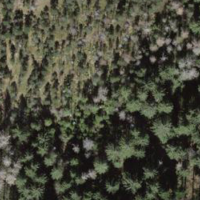
EUNIS habitat code: 44
Species observed at this site:
Dactylorhiza majalis
Vaccinium vitis-idaea
Vaccinium oxycoccos
Sarracenia purpurea